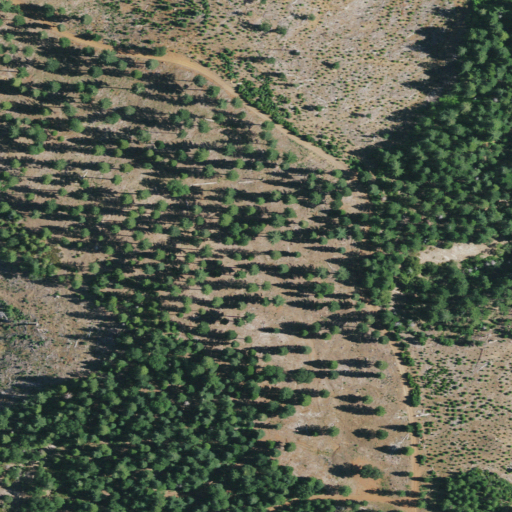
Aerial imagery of mountain in California named Ike Dye Hill containing evergreen forest and shrub